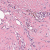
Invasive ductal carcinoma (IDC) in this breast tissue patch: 0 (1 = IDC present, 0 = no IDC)